A scalogram of one vibration snapshot from a rotating bearing is shown, computed with a continuous wavelet transform. Based on the visible evidence, which condition applies: normal, inner_race, outer_race, ball?
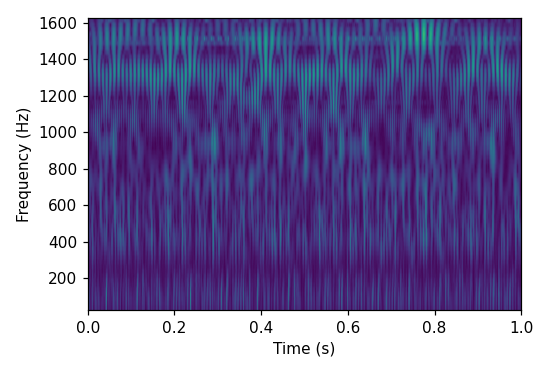
Answer: inner_race